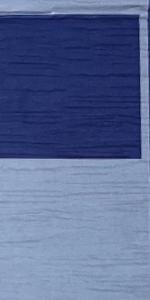
Label: Empty